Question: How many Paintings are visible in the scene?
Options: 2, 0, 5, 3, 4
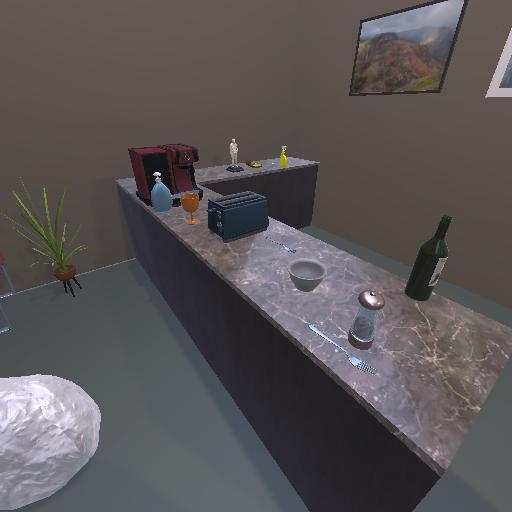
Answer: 2